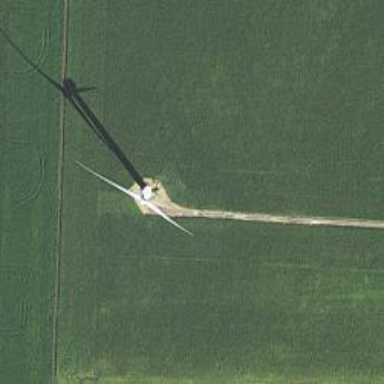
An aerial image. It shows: Wind generator powered by wind. The generator type is horizontal axis and it uses wind turbines.